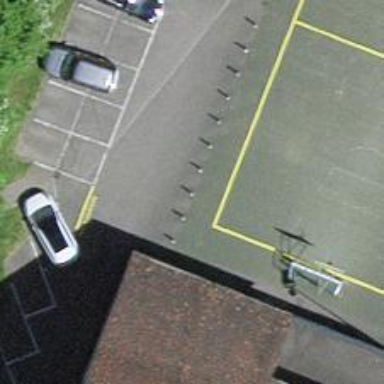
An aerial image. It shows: Bollard.